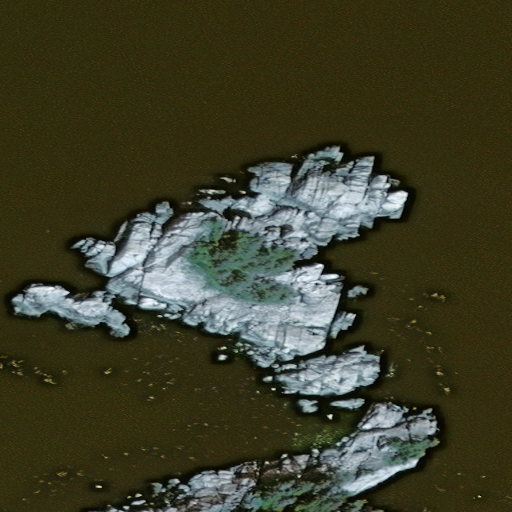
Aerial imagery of island in Alaska named Hanus Islet containing only unknown